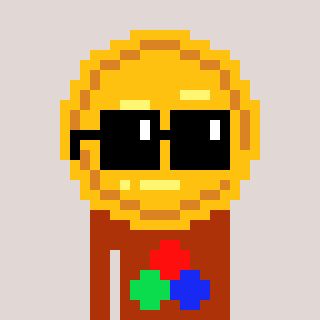
a pixel art character with square black sunglasses, a medal-shaped head and a hotbrown-colored body on a warm background